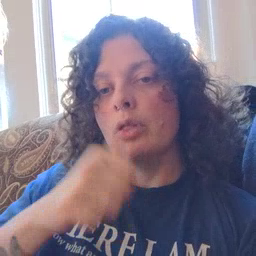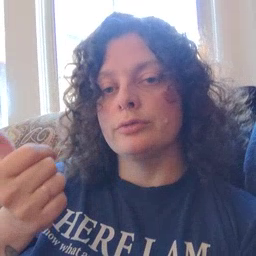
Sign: another